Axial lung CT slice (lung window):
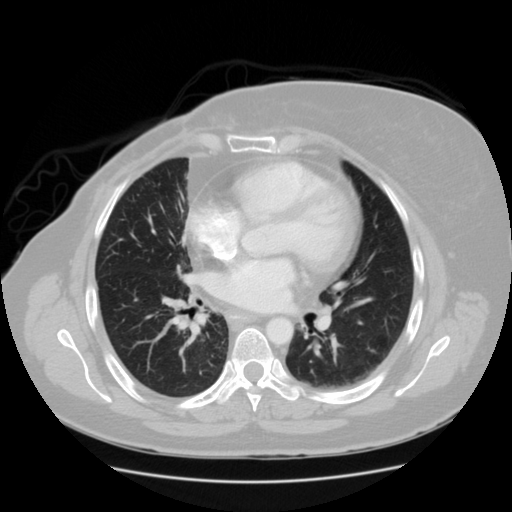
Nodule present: no